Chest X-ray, PA view. Patient: 43 years old, sex F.
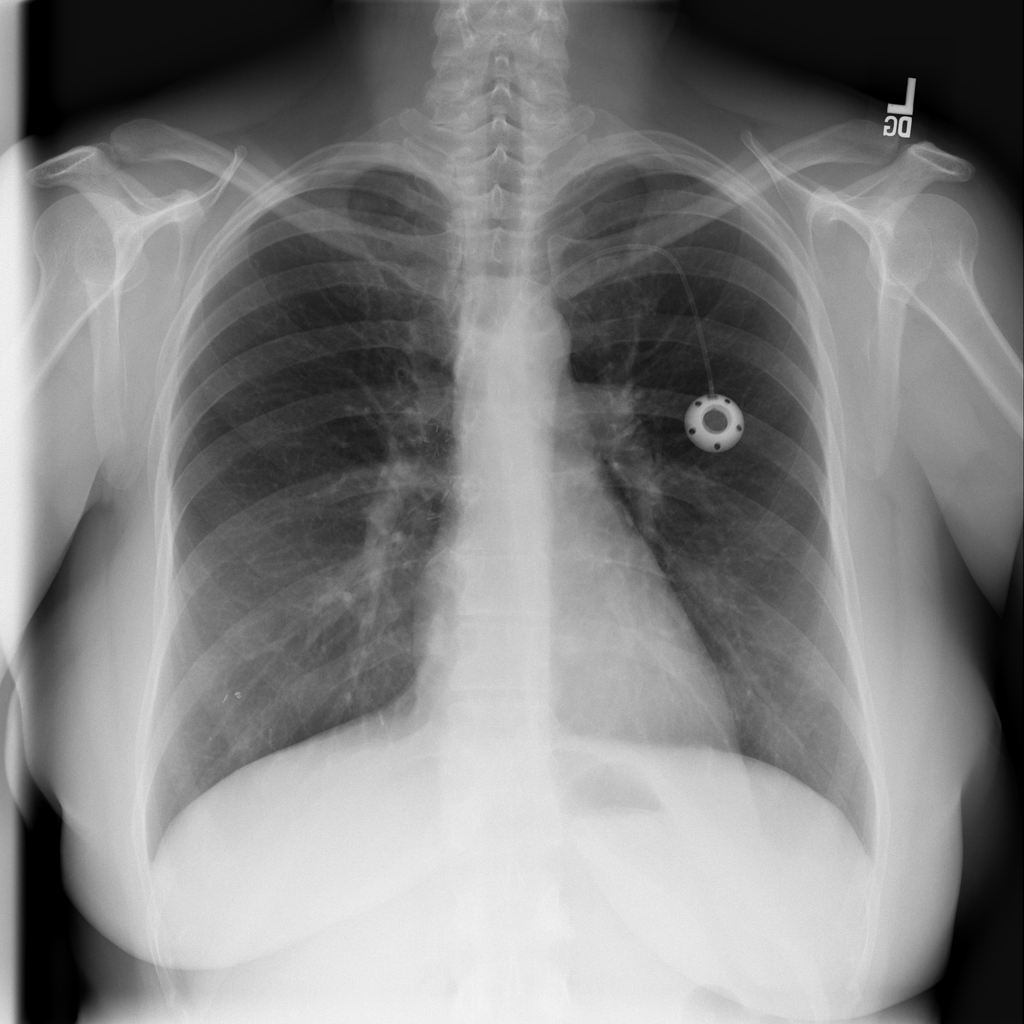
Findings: No Finding